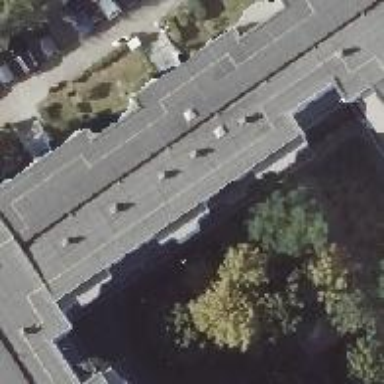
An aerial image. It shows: Gray apartment building with flat roof made of tar paper.